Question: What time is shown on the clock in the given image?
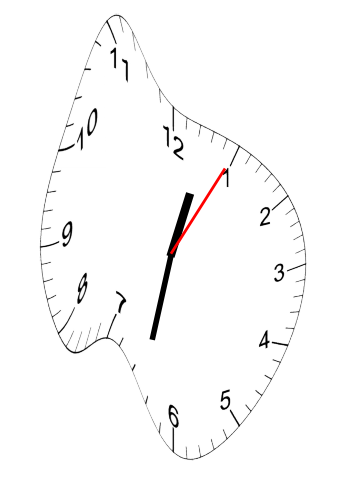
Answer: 12:32:05